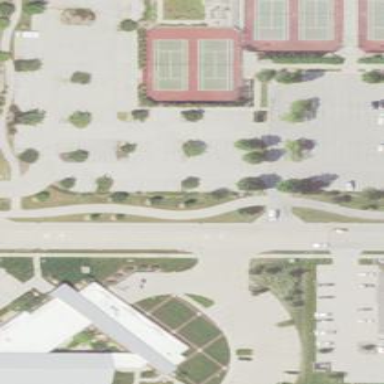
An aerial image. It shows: Parking lot with asphalt surface in McGraw Park.